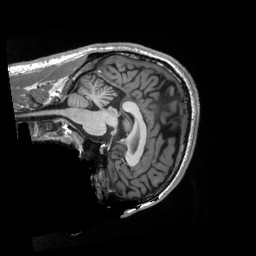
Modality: T1w
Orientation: sagittal
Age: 24